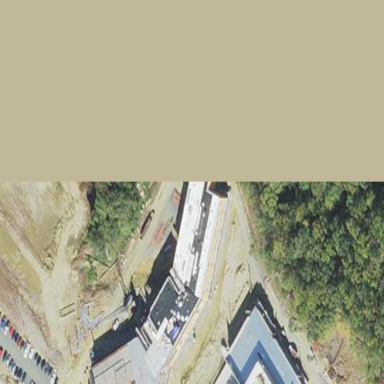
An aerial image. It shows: School building.